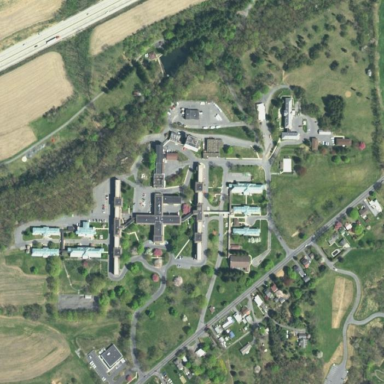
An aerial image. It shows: Hospital providing healthcare services.